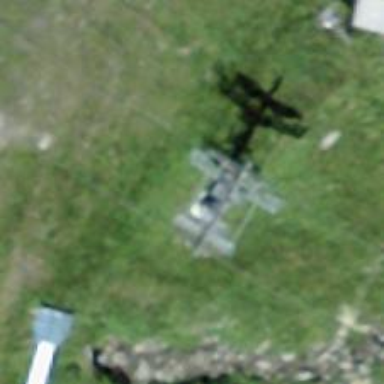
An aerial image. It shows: Pylon for aerialway.